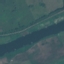
Land use / land cover class: River